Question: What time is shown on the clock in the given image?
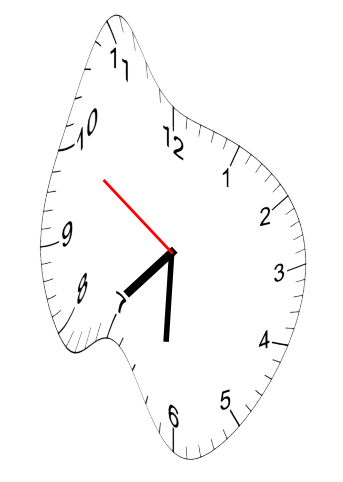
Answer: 07:30:50